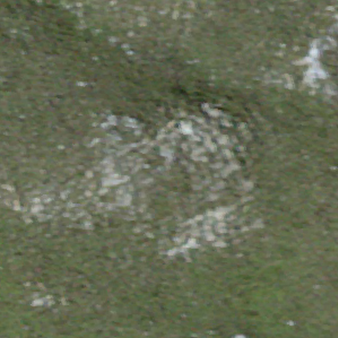
Label: other